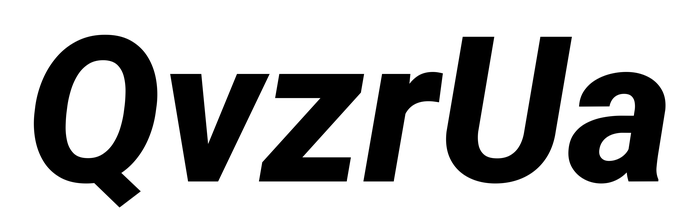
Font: Roboto-Italic_ExtraBold_Italic